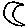
Label: moon